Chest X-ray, AP view. Patient: 33 years old, sex M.
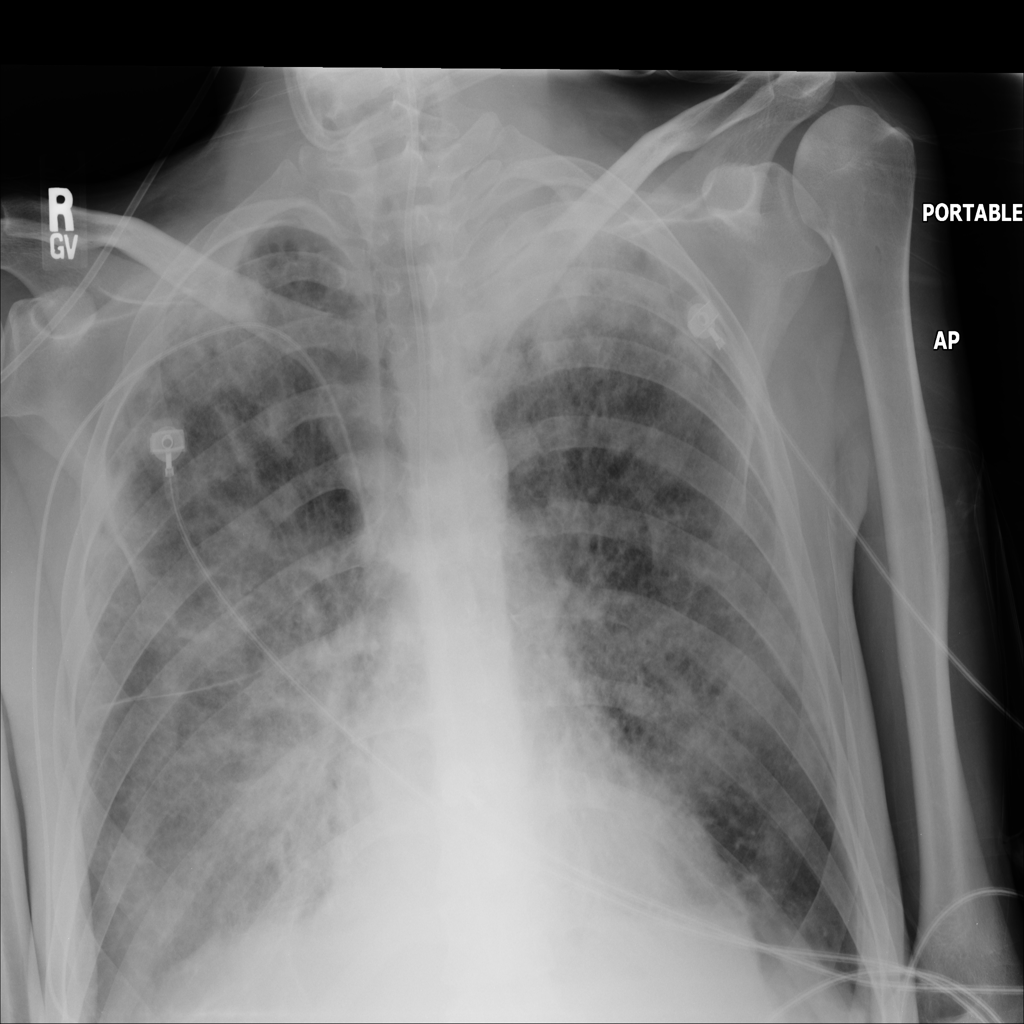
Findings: Infiltration